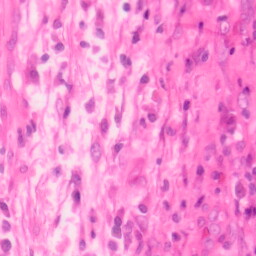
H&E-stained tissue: Colon